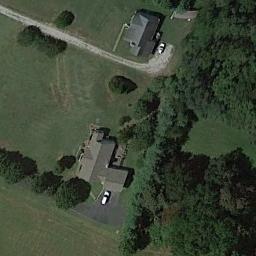
Label: residential